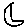
Label: moon